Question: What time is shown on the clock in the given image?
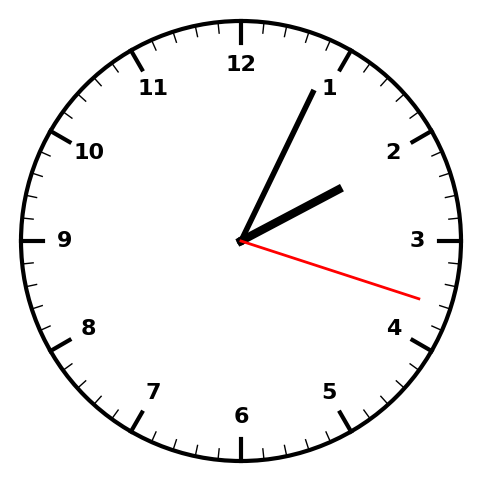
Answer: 02:04:18